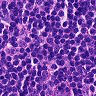
Metastatic tissue present: no